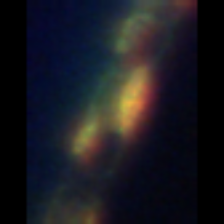
Taxon: Diatom_aggregate
Group: Diatoms